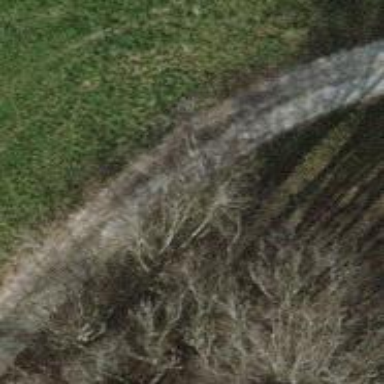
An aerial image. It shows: Well-maintained track road with grade 1 tracktype.